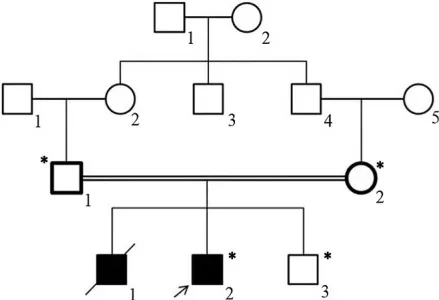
The pedigree of the family with NPHP2/INVS mutation (c.1909C > T) in the exon 15. Affected brothers of INVS mutation are represented by black symbols. Males are represented by squares, and females are represented by round symbols. Crossed symbols represent deceased individuals.
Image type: radiology (x_ray)